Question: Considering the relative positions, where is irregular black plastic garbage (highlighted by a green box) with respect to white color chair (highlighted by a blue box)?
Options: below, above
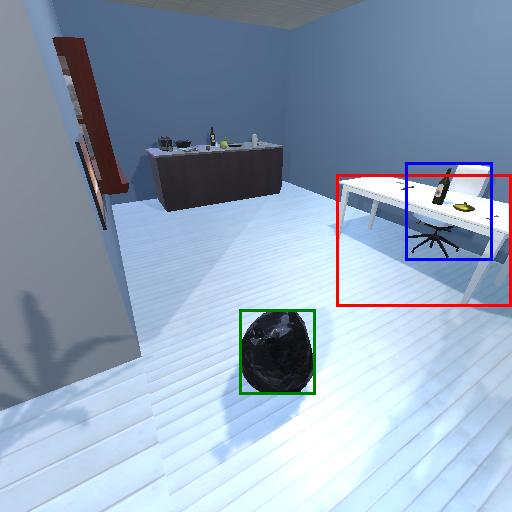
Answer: below